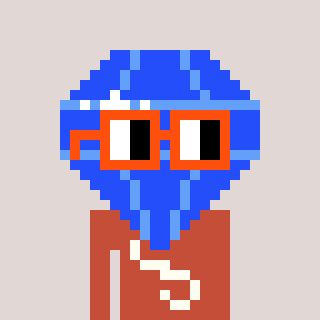
a pixel art character with square orange glasses, a blue diamond-shaped head and a rust-colored body on a warm background